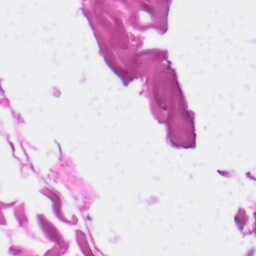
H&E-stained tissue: Skin